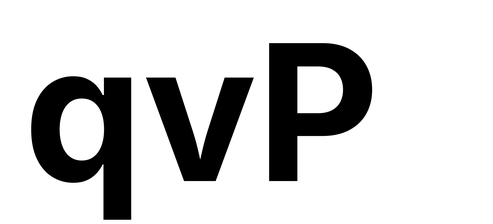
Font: Inter_Bold